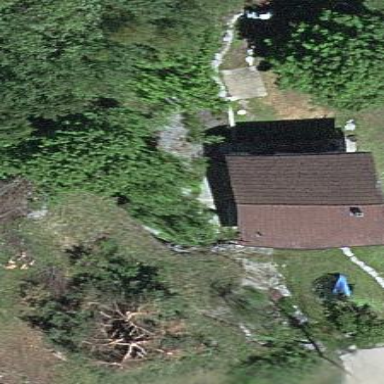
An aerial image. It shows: Simple and straightforward house.